Question: Please give me code to design edit text box, button with round corners, etc. Which is shown in the image.

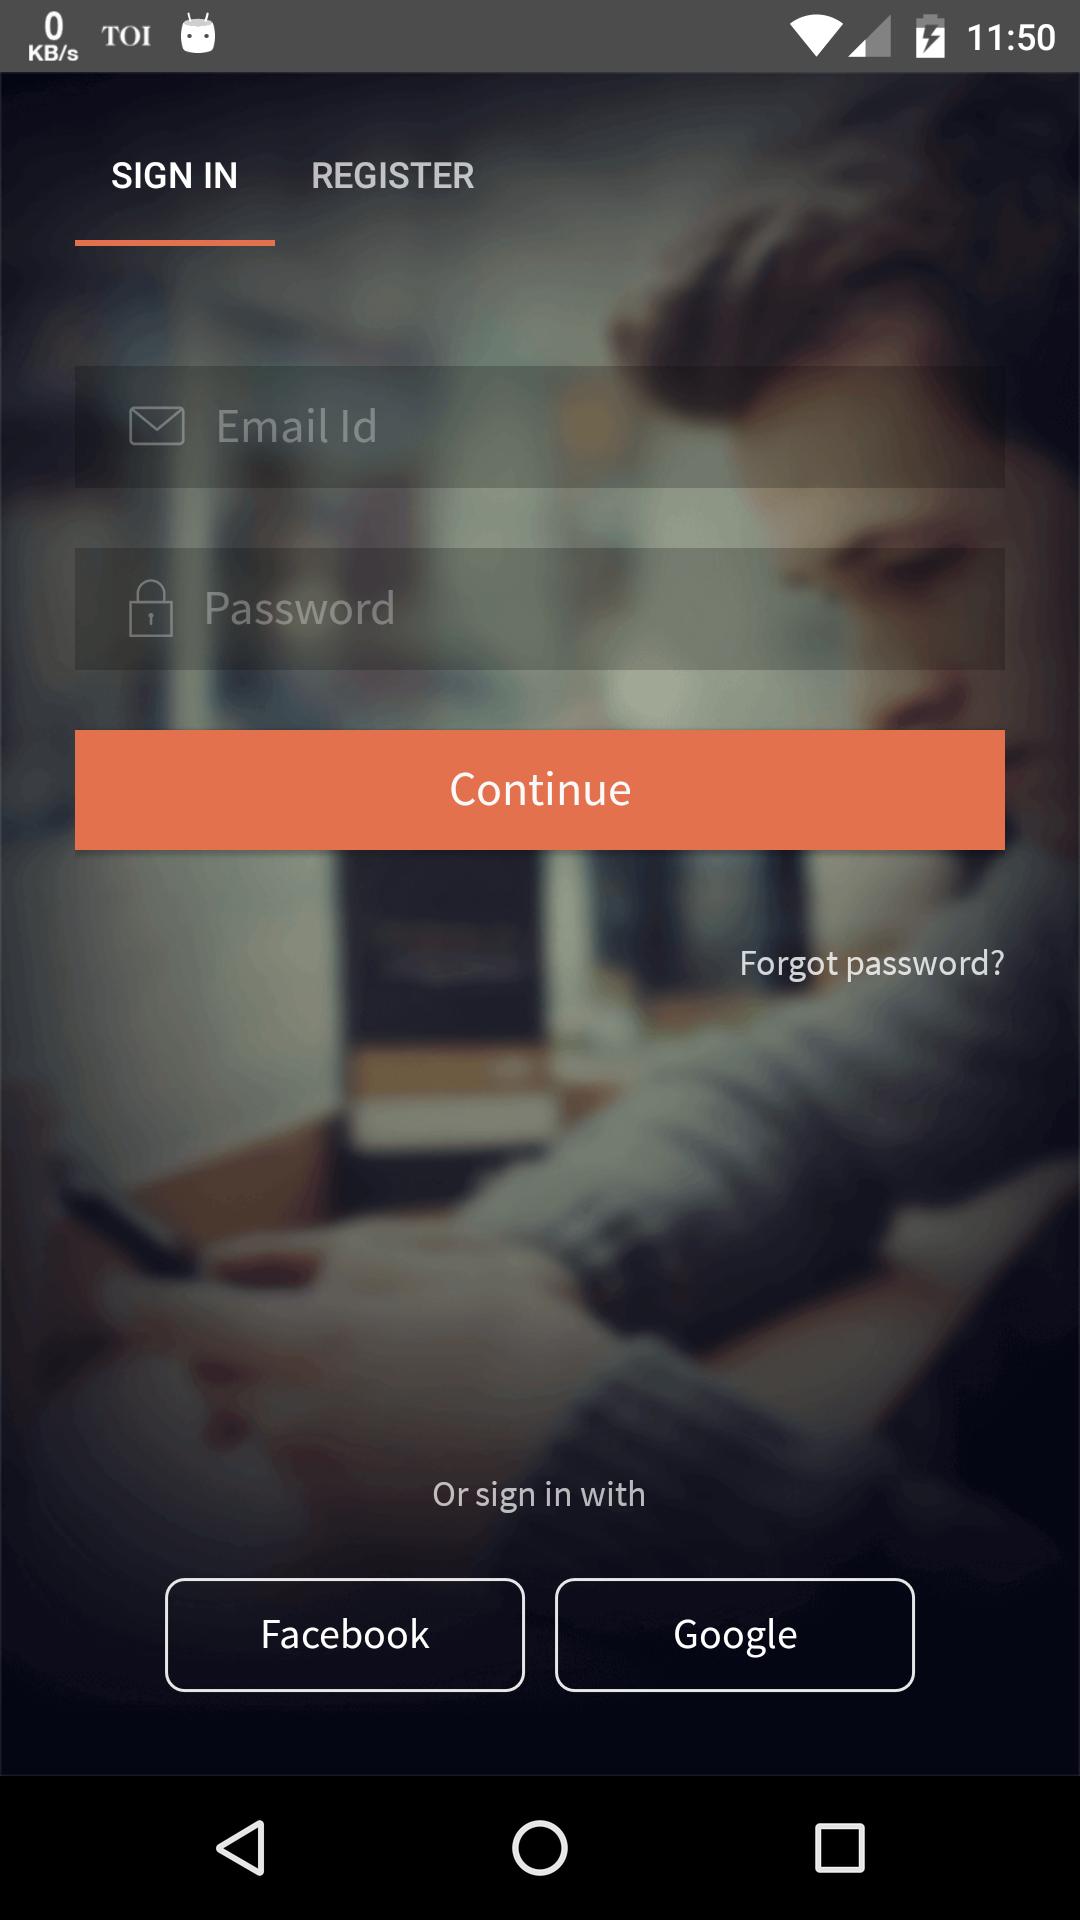
Answer: you can use xml drawable and use it as background
first go to drawable directory and create new Drawable Resource file and name it MyRoundButton then copy all this code into it
'''
<?xml version="1.0" encoding="UTF-8"?>
<shape xmlns:android="http://schemas.android.com/apk/res/android"
android:shape="rectangle">
<stroke
android:color="#ff66cc"
android:width="2dp"/>
<corners
android:radius="10dp"/>
</shape>
'''
then add this to your Button background
'''
android:background="@drawable/MyRoundButton"
'''
now you can change the corner radius by changing
> android:radius="someValue"
and border color by
> android:color="#someColor"